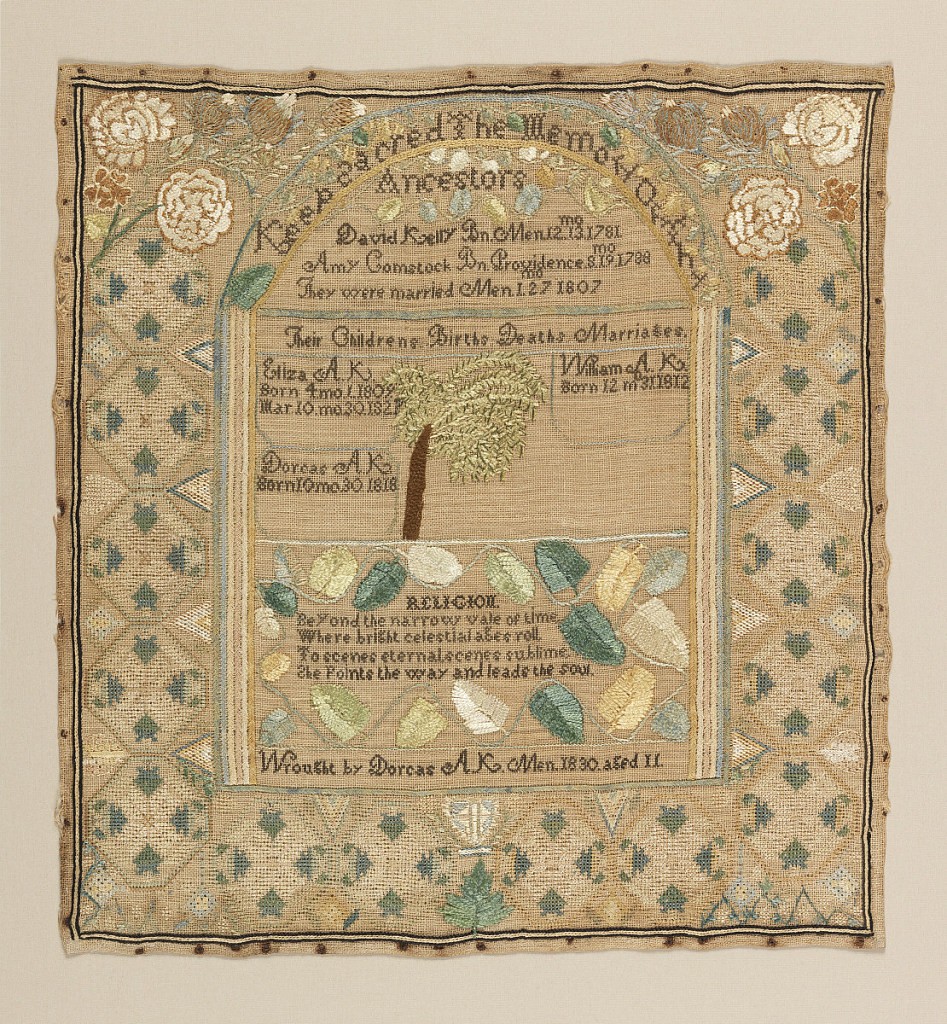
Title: Family register sampler
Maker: Dorcas A. Kelly, American, 1818–1881
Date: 1830
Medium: silk embroidery on linen foundation Technique: embroidered in cross, satin and stem stitches on plain weave foundation Label: linen embroidered with silk in cross, satin and stem stitches
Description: An arched framework with an incomplete family register. The top of the arch reads Keep Sacred the Memory Of.  The field within the arch is divided in three registers: the top, titled Ancestors, gives the birth and marriage dates of David Kelly and Amy Comstock; the middle register includes a tree with the names and dates of their children; and the lower register has a verse within a leafy border:

Religion
Beyond the narrow vale of time
Where bright celestial ages roll
To scenes eternal scenes sublime
She points the way and leads the soul

Followed by the inscription. A border of roses in an octagon framework terminating with rose sprays at upper corners gives the effect of a trellis.